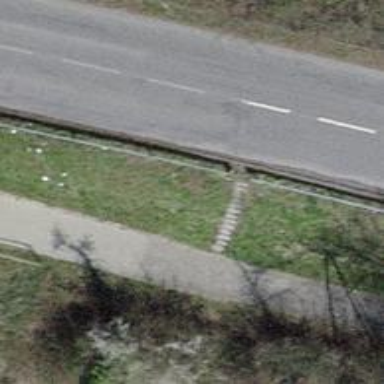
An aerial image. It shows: Stone steps on the road.